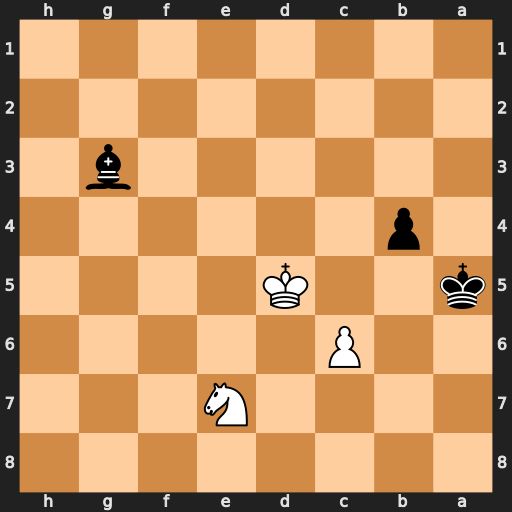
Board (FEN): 8/4N3/2P5/k2K4/1p6/6b1/8/8
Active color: b
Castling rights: -
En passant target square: -
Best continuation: b3 Nf5 b2